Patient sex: M
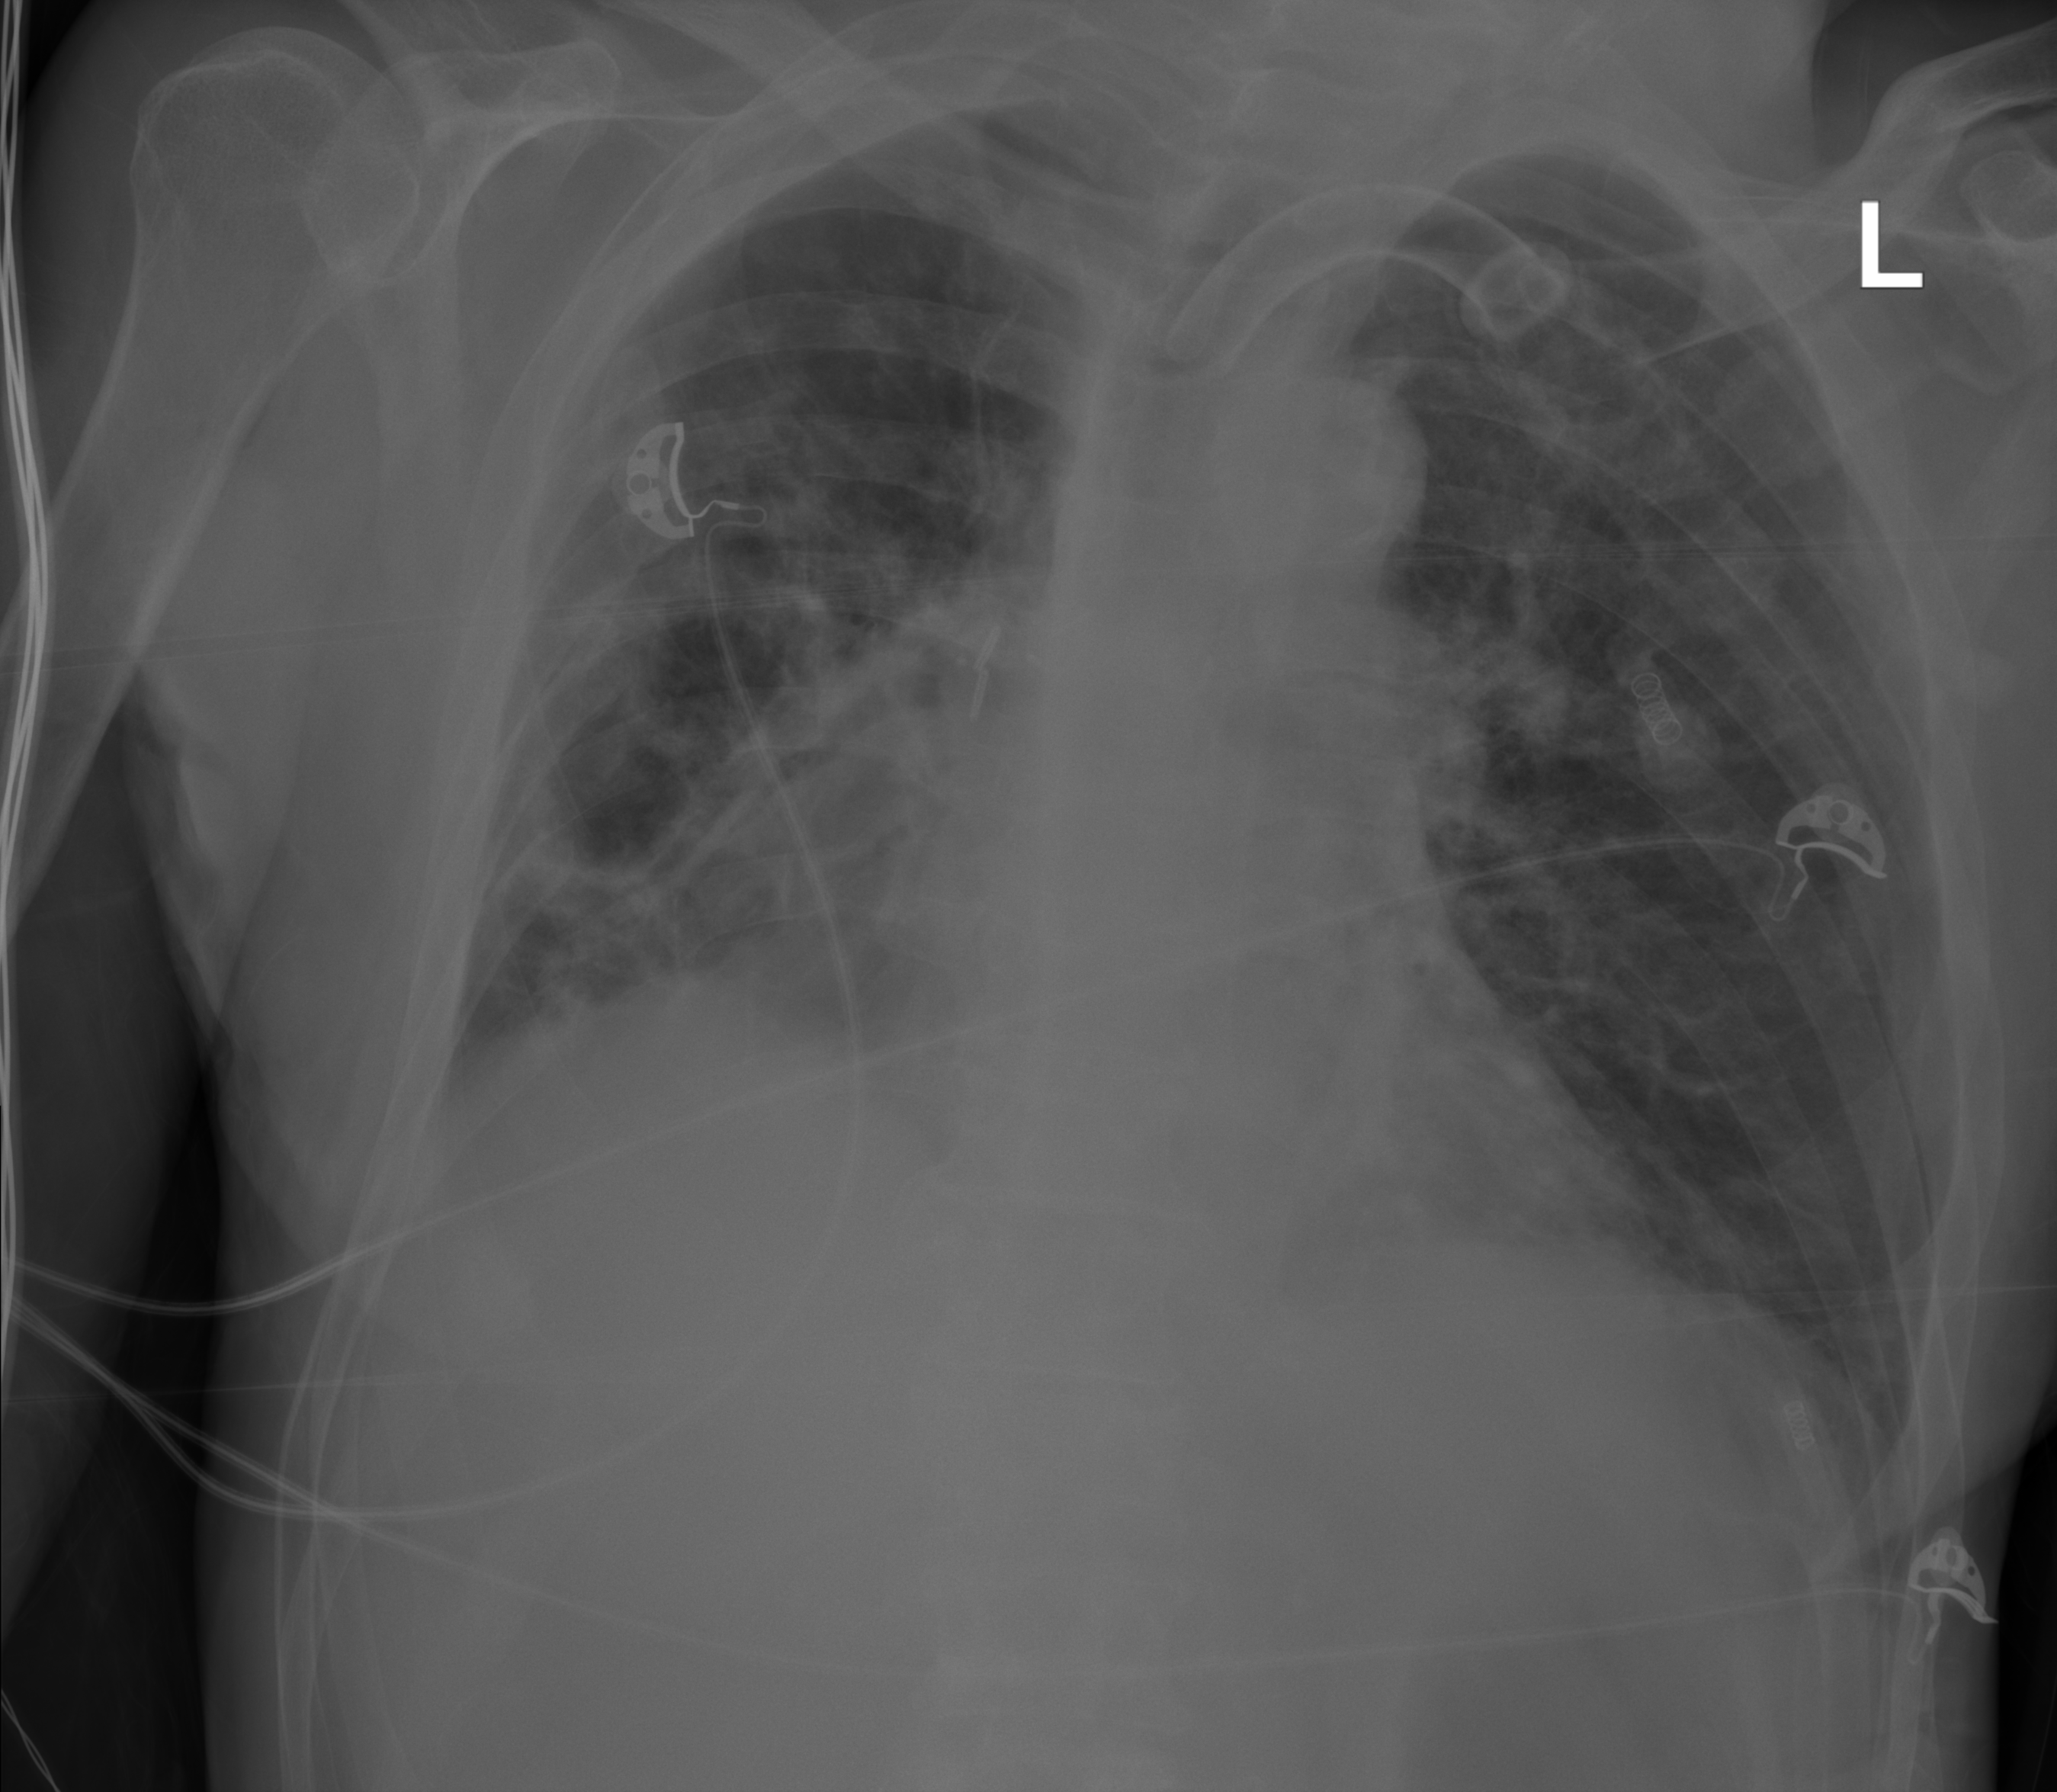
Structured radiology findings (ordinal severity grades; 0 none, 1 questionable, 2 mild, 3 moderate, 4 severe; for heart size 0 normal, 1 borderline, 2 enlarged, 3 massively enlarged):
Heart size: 0
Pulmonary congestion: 0
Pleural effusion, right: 2
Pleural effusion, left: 0
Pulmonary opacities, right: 2
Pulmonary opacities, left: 0
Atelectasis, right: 3
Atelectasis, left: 0